Field crop: tomato
Growth stage: 1
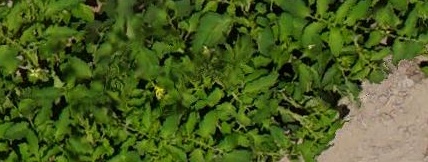
Species: tomato